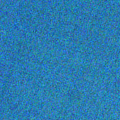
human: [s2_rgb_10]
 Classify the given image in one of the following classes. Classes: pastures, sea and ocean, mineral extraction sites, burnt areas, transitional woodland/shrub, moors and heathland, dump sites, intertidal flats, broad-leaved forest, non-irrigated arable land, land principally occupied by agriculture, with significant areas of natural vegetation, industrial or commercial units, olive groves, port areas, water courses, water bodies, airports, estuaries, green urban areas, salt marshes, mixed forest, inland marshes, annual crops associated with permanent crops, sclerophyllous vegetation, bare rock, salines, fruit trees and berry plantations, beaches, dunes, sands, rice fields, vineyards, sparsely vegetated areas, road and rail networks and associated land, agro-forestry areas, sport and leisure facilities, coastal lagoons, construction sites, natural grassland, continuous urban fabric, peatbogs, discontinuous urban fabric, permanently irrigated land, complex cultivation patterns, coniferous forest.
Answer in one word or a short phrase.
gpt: sea and ocean